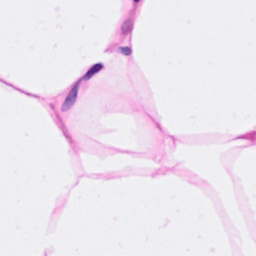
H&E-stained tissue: Breast